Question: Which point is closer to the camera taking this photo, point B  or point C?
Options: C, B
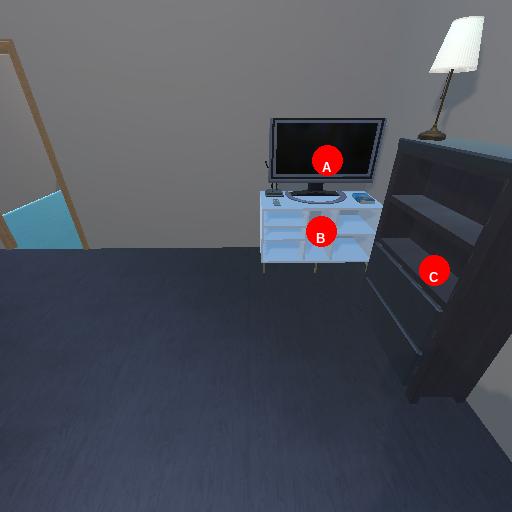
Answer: C